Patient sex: F
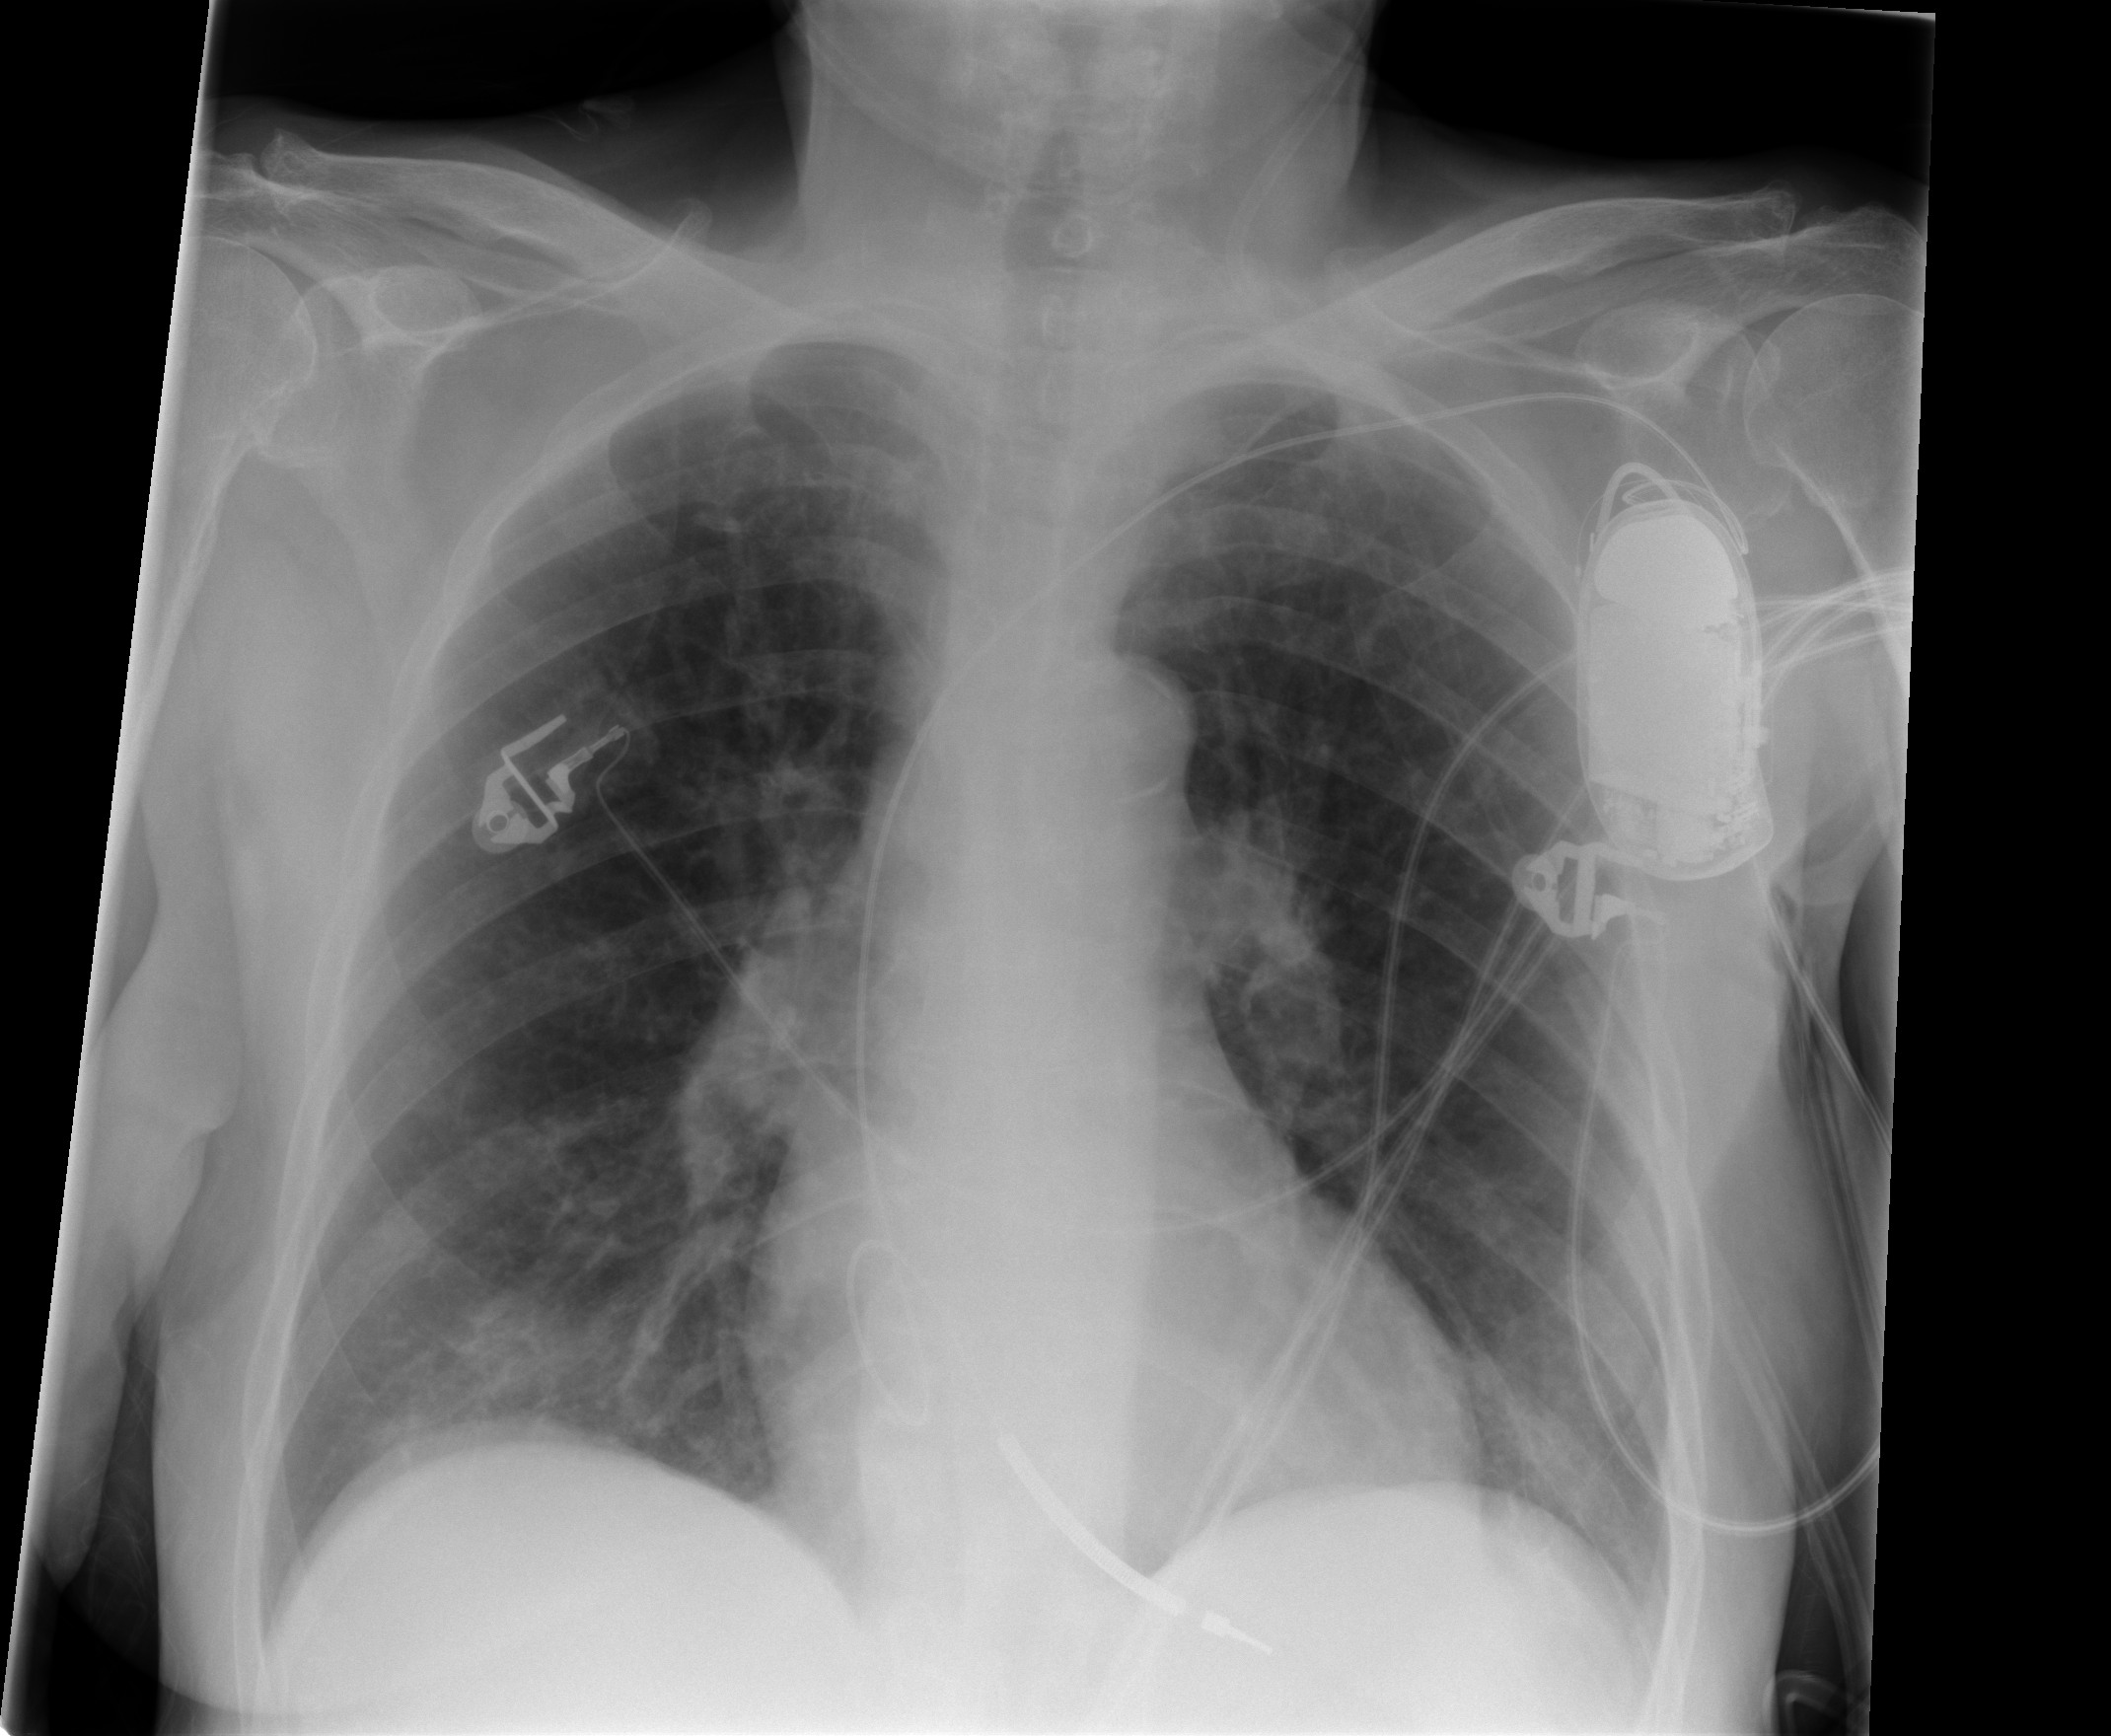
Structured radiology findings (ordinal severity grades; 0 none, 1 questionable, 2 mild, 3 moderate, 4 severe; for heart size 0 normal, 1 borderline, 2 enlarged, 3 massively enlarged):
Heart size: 0
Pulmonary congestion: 0
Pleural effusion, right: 0
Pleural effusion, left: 0
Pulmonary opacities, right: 0
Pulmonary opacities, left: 0
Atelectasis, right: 2
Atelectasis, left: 2